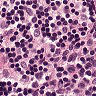
Metastatic tissue present: no